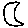
Label: moon